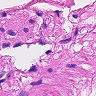
Metastatic tissue present: no